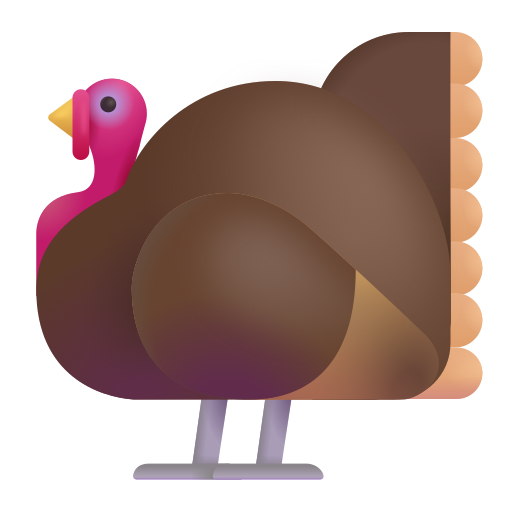
turkey color